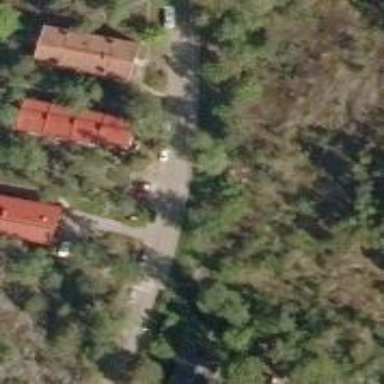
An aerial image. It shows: Residential road with asphalt surface. Sidewalk is present on the left side.